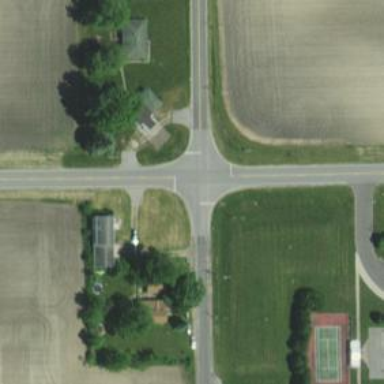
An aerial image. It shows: Road with stop sign.